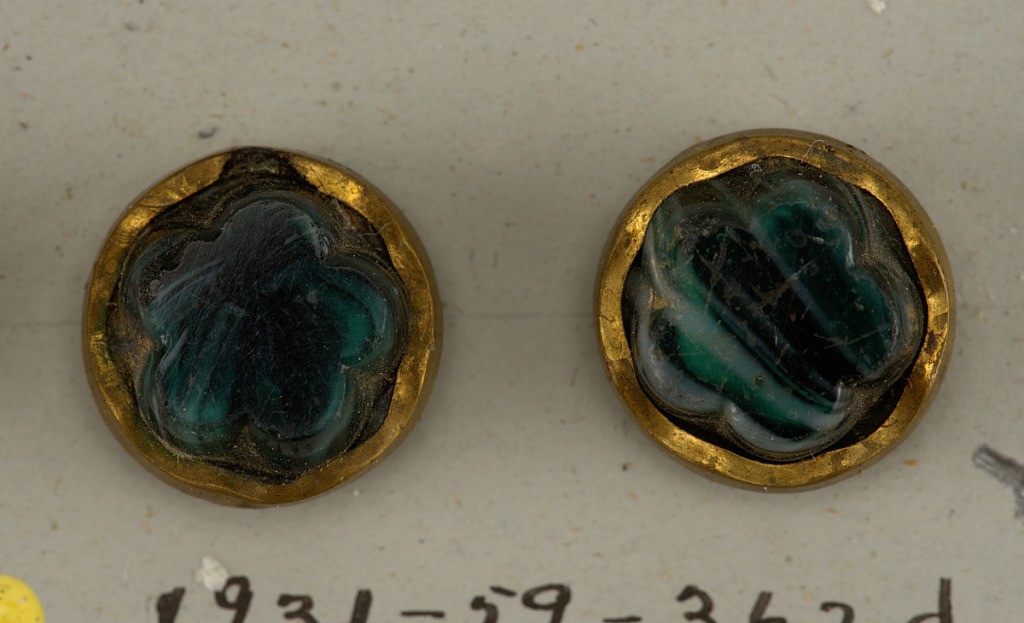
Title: Buttons
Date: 19th century
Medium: glass and brass
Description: all buttons of glass made in imitation of malachite - a/: circular, flat button pierced in center with brass ornament on shank - b,c,g/: oval buttons made of stone set in scalloped brass collets - d,e,f/: circular stones set in scalloped brass collets.

On card 17